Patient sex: M
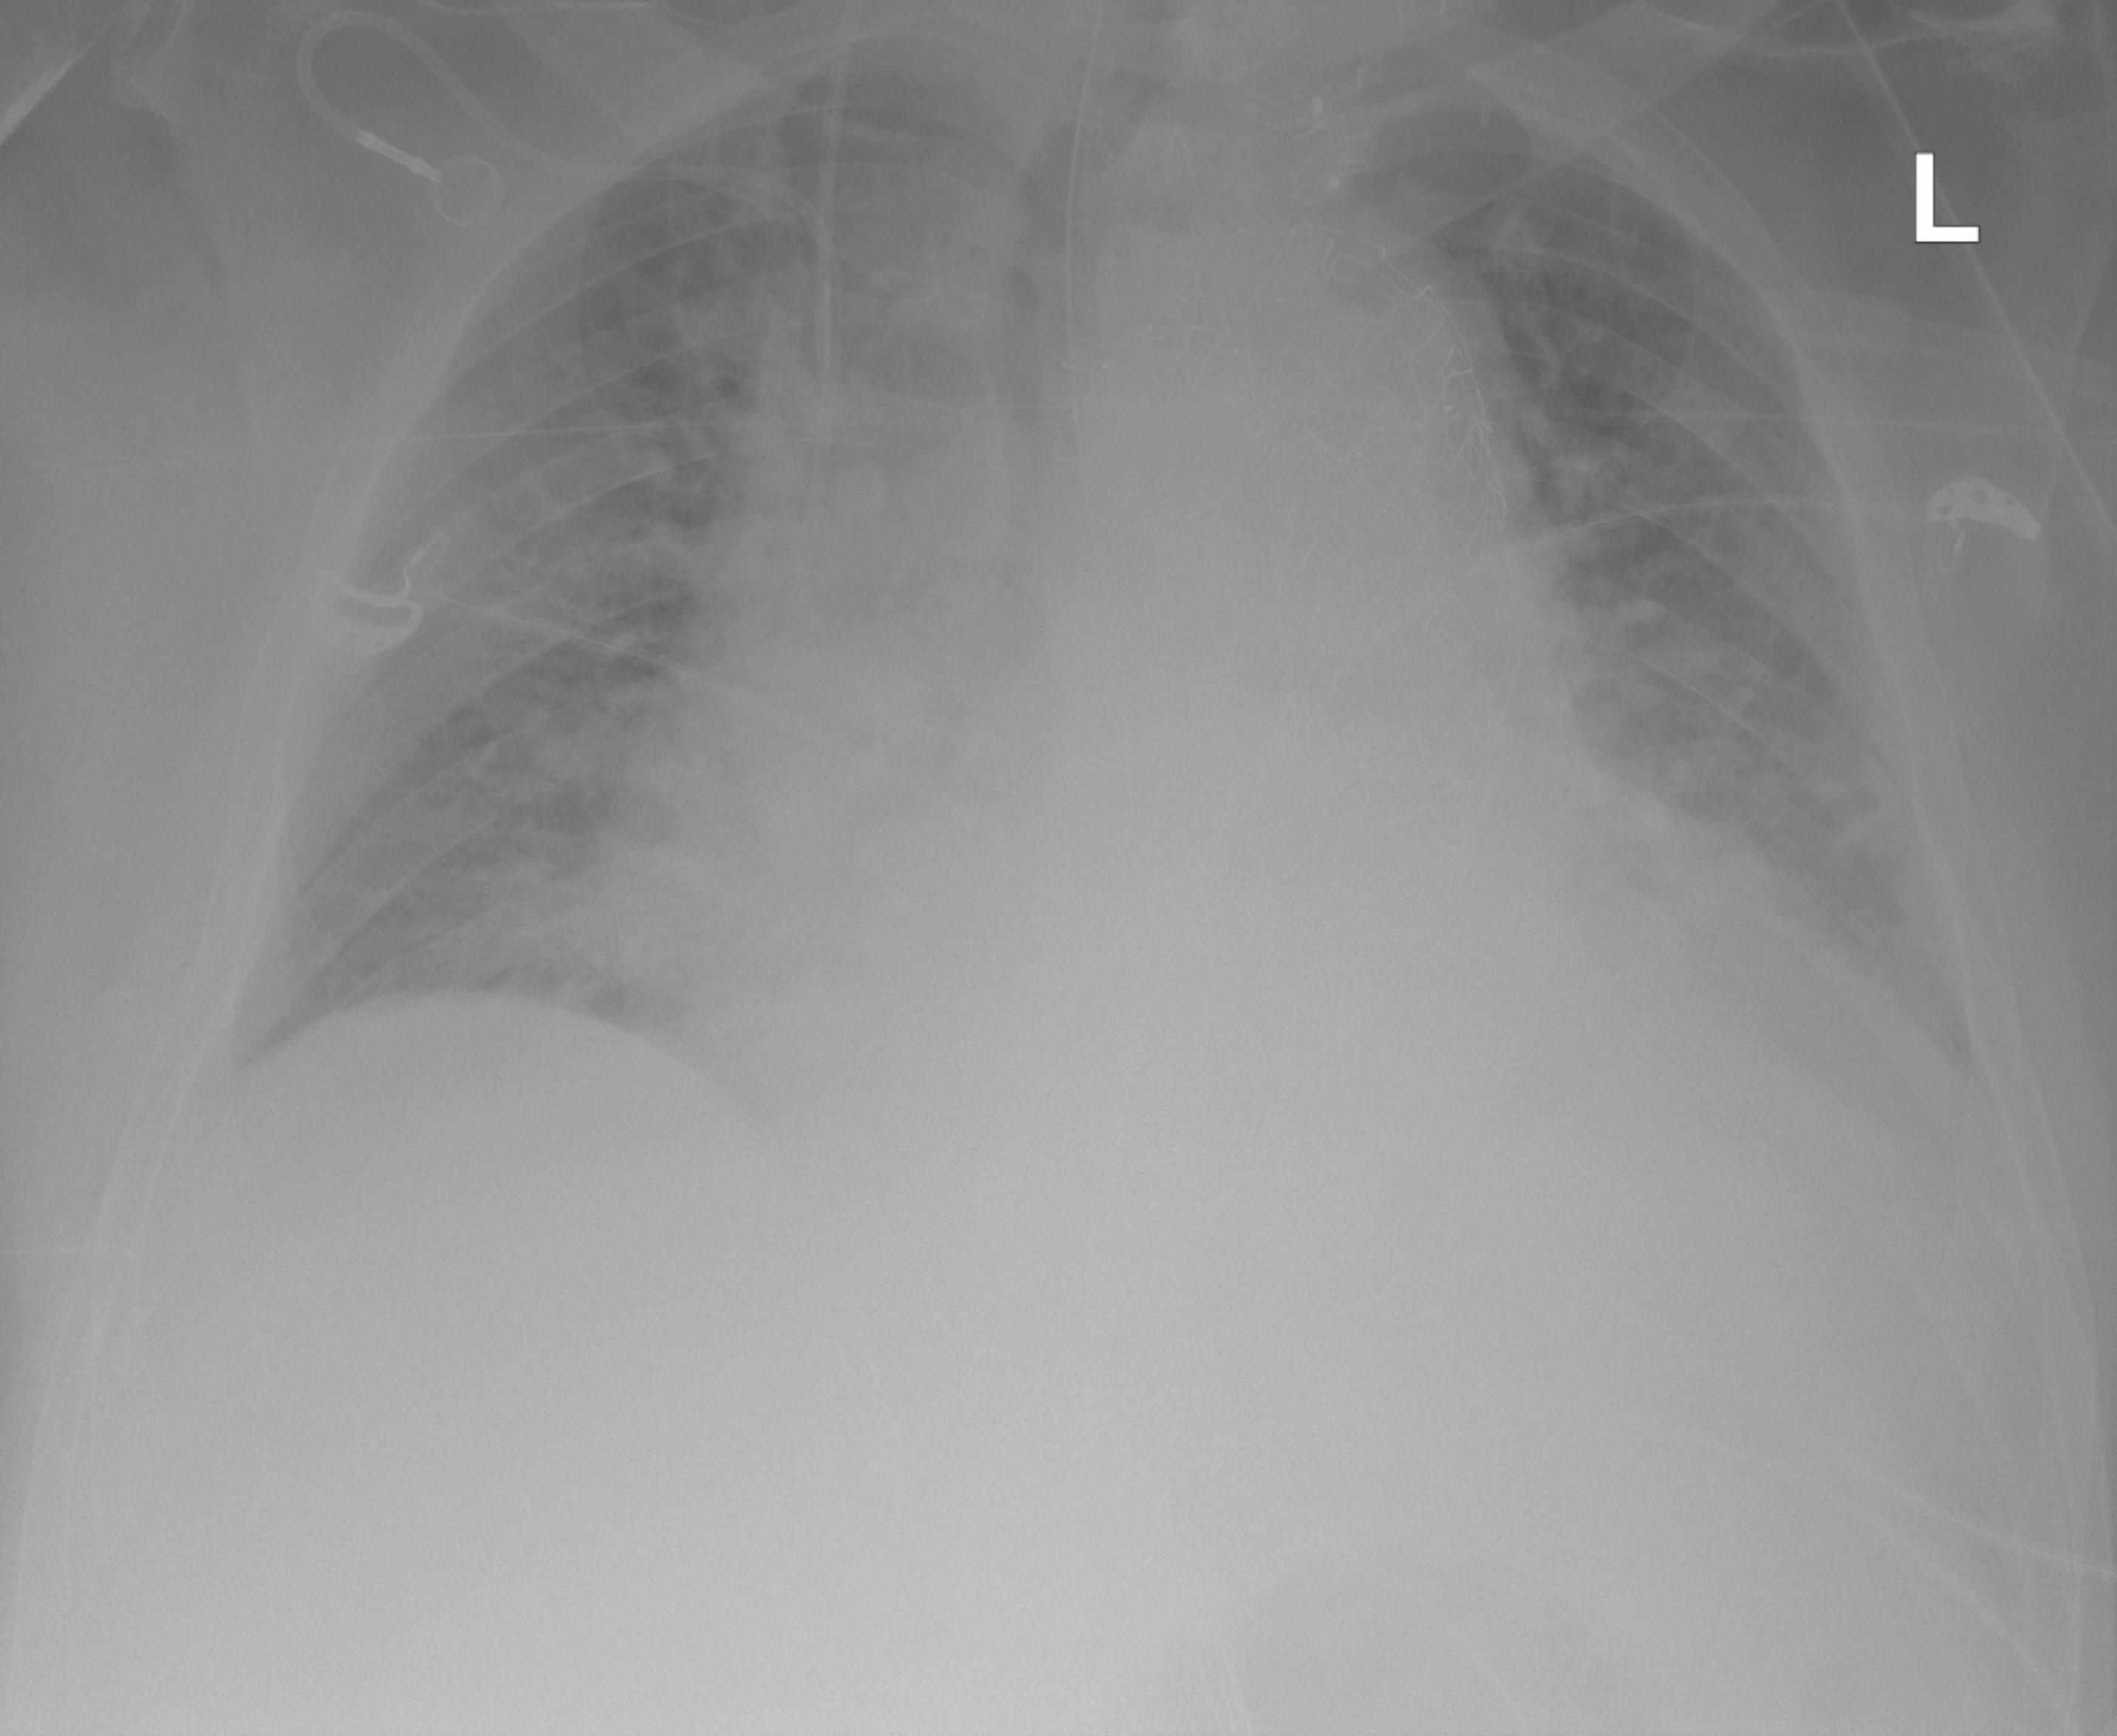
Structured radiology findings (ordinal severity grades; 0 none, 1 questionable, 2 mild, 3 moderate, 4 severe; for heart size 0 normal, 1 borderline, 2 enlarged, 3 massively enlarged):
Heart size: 3
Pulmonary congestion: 2
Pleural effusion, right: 1
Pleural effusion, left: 2
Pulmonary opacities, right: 2
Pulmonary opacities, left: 2
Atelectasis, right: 2
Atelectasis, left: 2